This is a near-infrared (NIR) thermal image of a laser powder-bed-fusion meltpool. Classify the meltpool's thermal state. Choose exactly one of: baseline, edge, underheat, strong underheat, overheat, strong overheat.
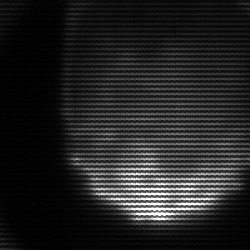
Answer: edge